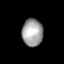
Tissue: lung
Cell type: Endothelial cells
Senescence score: 0.6798
Nuclear area (px): 565
Mean DAPI intensity: 159.713